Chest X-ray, PA view. Patient: 57 years old, sex F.
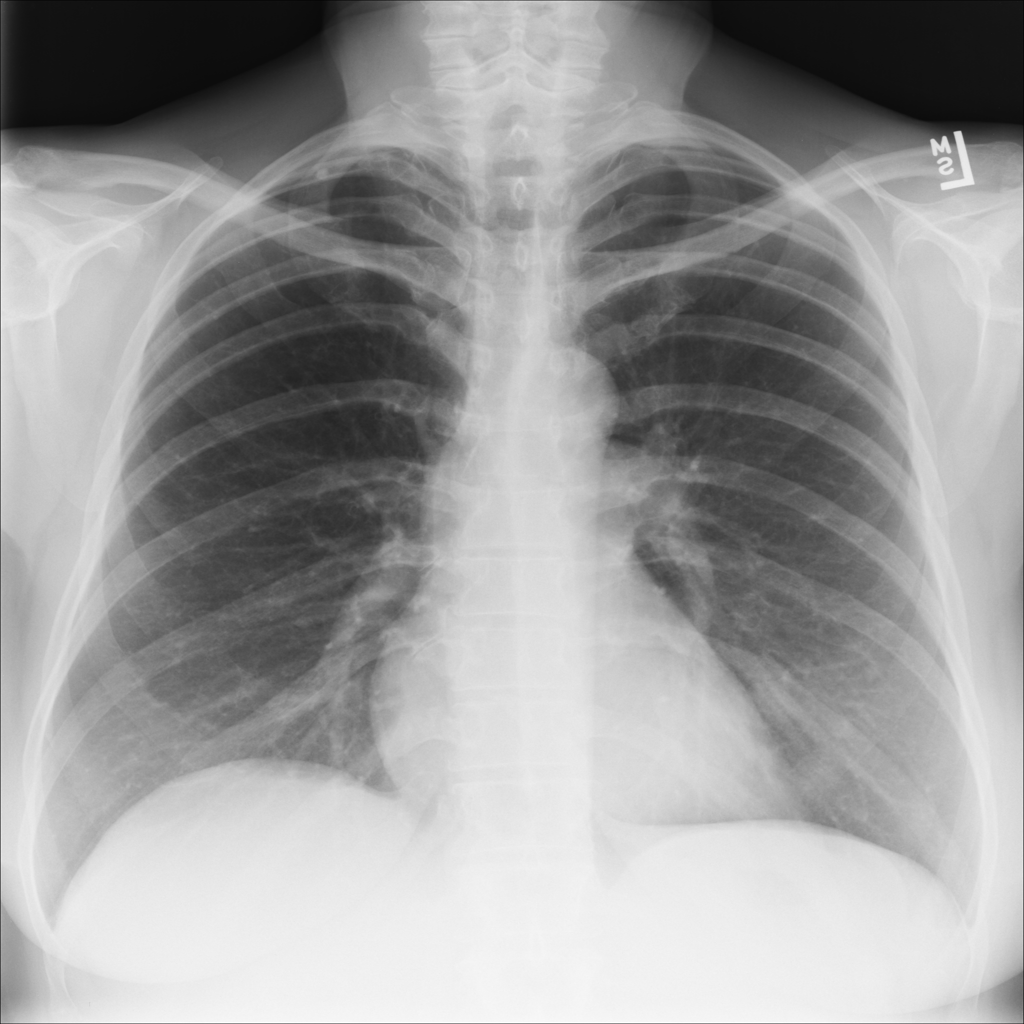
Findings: No Finding